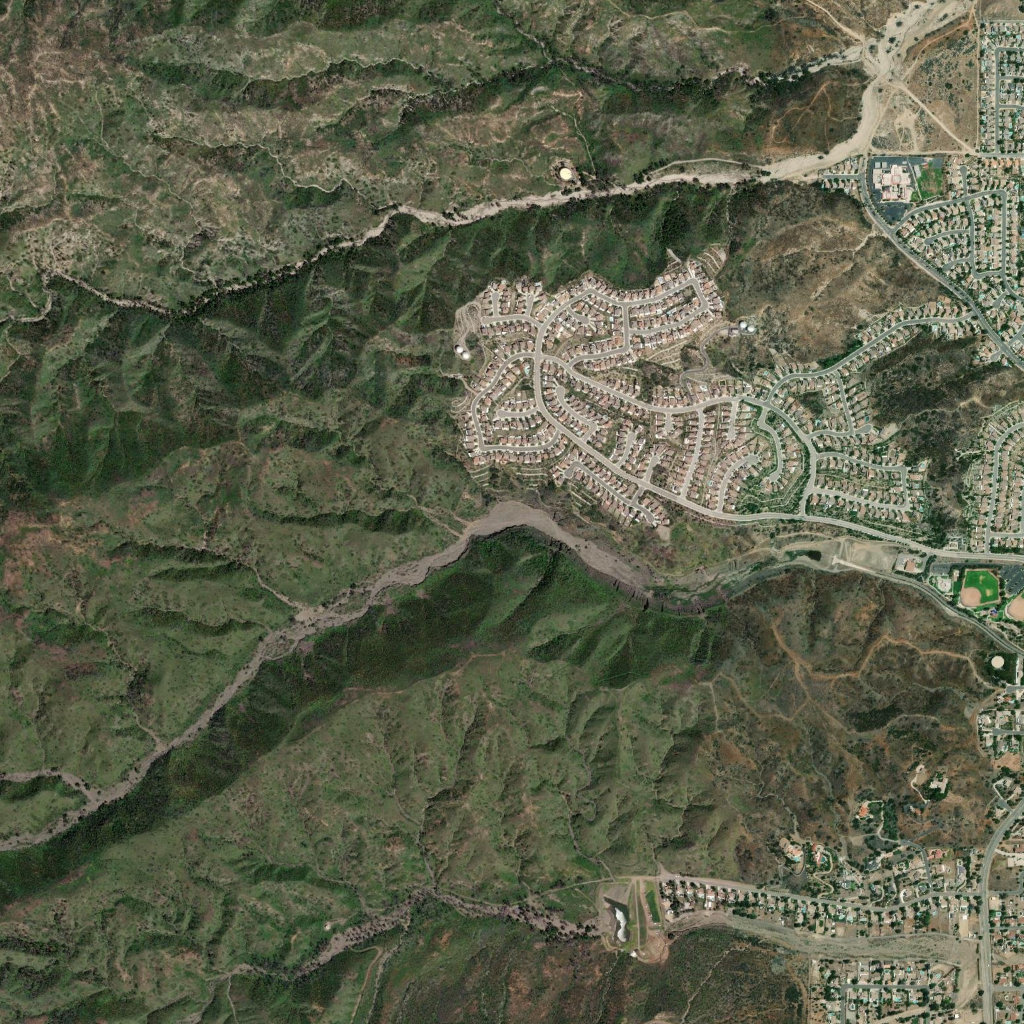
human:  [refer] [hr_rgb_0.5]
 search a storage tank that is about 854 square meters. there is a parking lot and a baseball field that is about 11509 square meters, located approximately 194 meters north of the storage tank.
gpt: <box>[[96, 63, 98, 65, 0]]</box>

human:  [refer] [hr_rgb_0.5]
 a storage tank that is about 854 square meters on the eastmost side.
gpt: <box>[[96, 63, 98, 65, 0]]</box>

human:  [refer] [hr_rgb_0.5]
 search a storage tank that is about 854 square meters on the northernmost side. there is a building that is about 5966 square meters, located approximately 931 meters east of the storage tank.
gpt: <box>[[54, 16, 55, 17, 0]]</box>

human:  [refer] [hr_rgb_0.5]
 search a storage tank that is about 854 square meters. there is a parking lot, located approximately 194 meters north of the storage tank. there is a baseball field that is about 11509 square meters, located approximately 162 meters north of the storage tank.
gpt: <box>[[96, 63, 98, 65, 0]]</box>

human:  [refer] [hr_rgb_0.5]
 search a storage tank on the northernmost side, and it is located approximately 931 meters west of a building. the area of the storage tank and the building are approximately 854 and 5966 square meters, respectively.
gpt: <box>[[54, 16, 55, 17, 0]]</box>